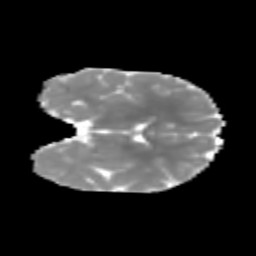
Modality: MD
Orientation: coronal
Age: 6
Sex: female
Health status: healthy